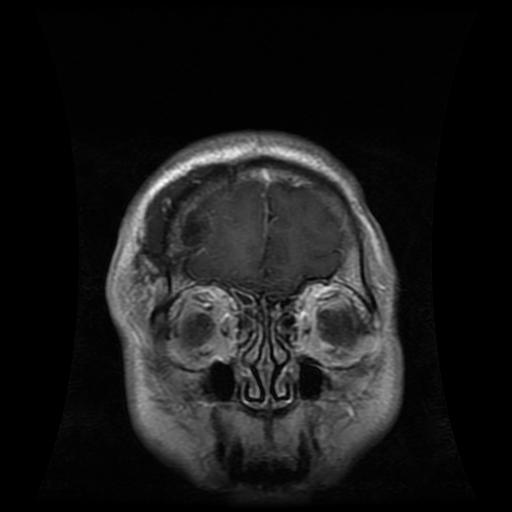
Label: glioma